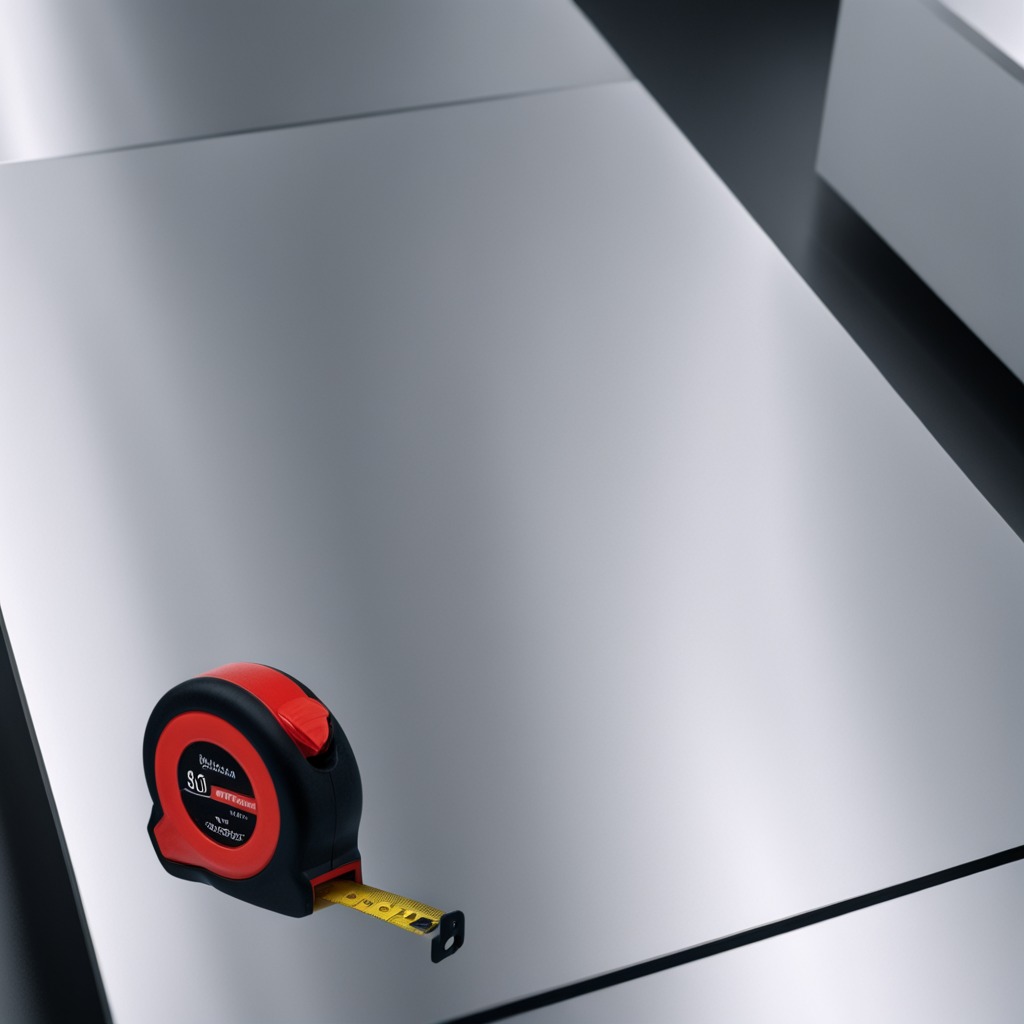
A measuring tape lies on the stainless steel table in a high-end prototyping lab.